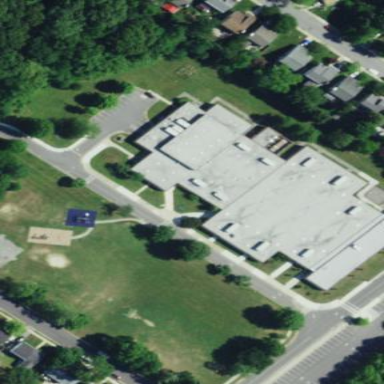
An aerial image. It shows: School.